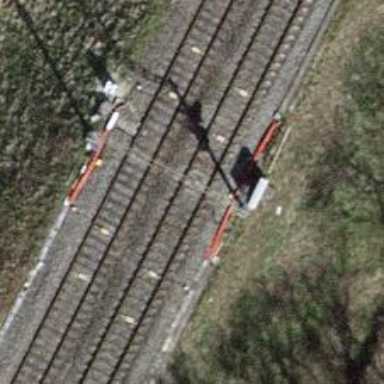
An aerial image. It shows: Railway signal.